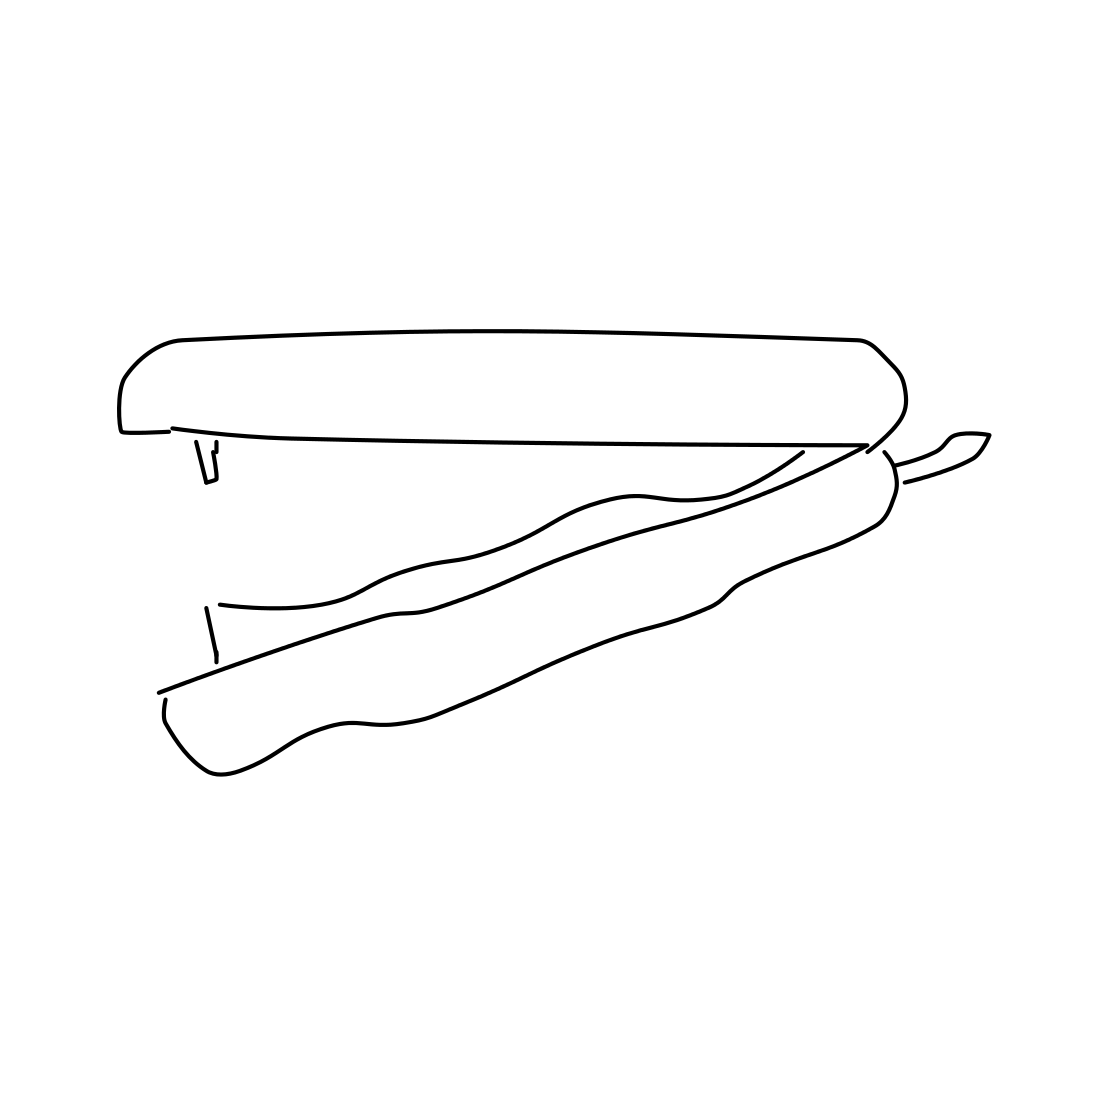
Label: stapler